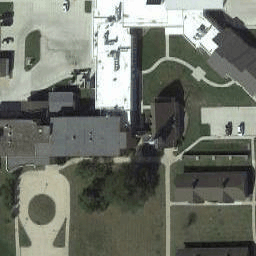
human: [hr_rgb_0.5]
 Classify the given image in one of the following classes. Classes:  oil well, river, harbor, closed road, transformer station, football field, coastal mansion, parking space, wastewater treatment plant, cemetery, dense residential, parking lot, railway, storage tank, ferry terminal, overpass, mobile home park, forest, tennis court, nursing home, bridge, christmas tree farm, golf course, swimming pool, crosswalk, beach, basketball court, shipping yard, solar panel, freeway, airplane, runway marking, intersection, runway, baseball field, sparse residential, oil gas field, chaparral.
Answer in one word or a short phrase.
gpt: nursing home